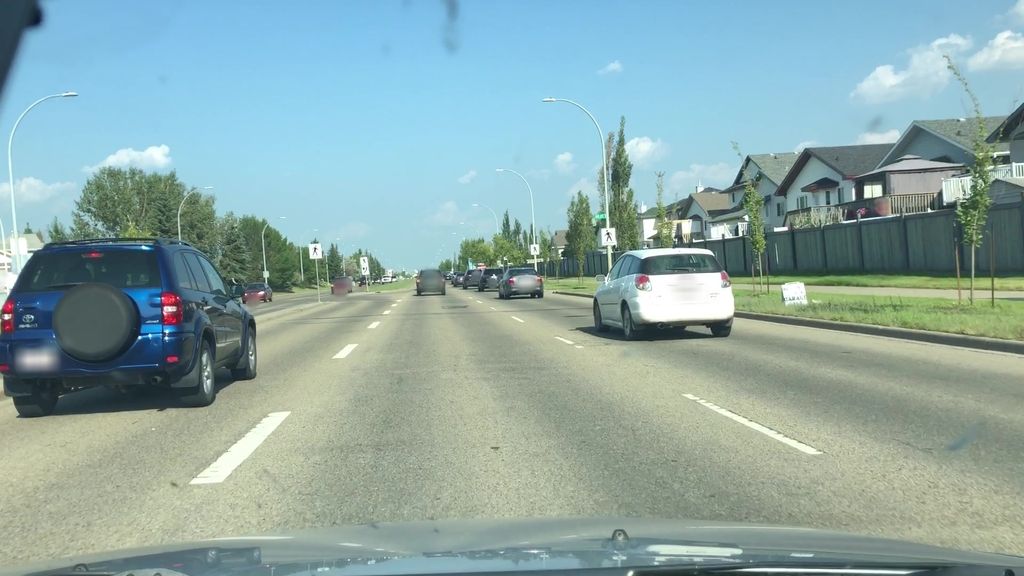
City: edmonton